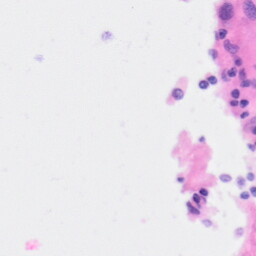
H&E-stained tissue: Kidney